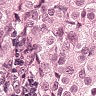
Metastatic tissue present: yes